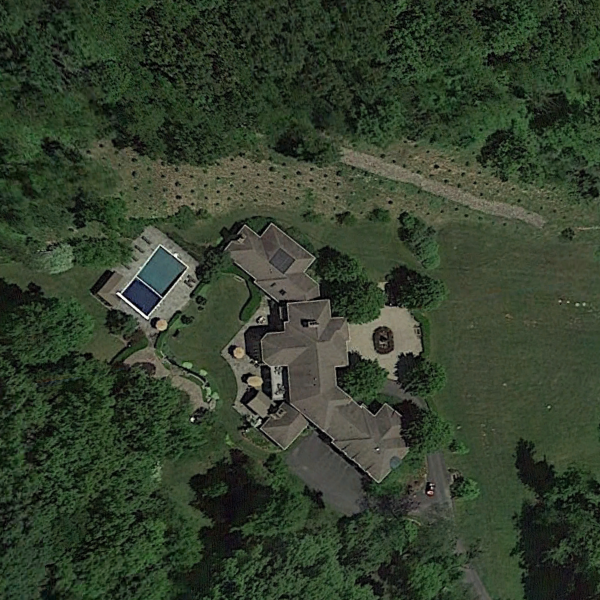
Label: SparseResidential